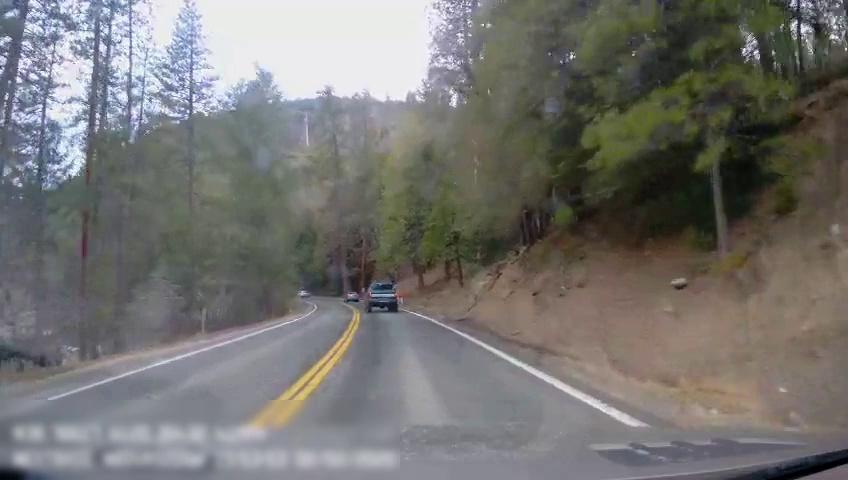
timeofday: Day
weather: Sunny
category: Drivable Space
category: Vehicles | Car
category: Vehicles | Truck
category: Lanes | Current Lane
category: Lanes | Current Lane
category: Lanes | Alternate Lane